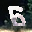
Label: 6